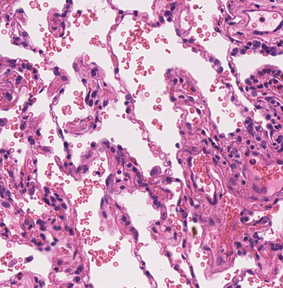
Tumor epithelial tissue: no
Tumor-associated stroma tissue: no
Normal tissue: yes